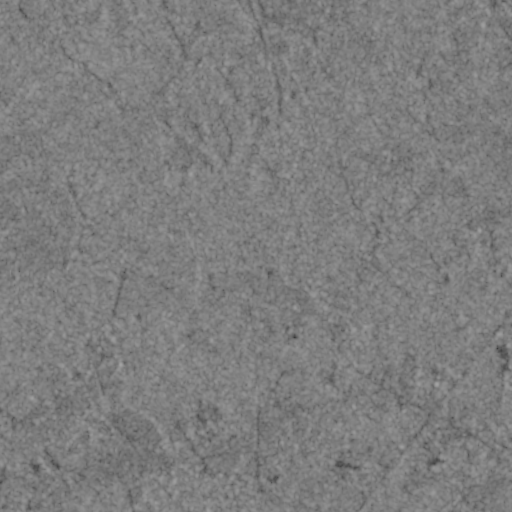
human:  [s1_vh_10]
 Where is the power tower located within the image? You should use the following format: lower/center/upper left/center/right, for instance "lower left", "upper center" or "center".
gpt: The power tower is located in the lower right of the image.
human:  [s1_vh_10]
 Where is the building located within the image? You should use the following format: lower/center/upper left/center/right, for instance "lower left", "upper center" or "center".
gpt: The building is located in the lower center of the image.
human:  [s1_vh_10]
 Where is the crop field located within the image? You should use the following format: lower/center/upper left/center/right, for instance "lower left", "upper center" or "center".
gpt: There is no crop field in the image.

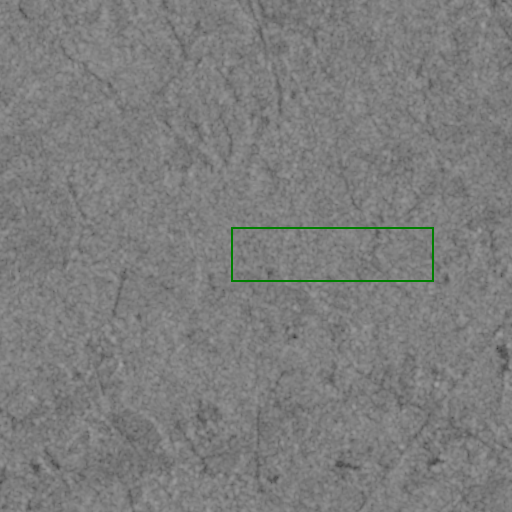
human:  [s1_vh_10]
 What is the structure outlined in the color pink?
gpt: There is no pink outline.
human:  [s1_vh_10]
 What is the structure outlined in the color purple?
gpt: There is no structure outlined in purple.